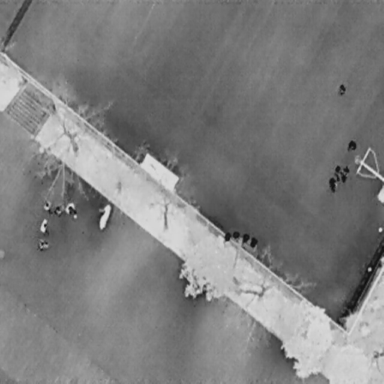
There are 11 objects shown in the infrared image, including ten People, and a Bicycle.